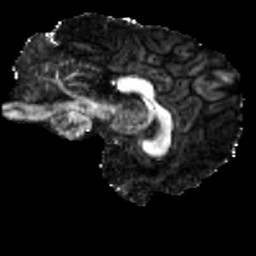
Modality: FA
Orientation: sagittal
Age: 27
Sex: female
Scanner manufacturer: siemens
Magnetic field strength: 3 T
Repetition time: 3.5 s
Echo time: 0.086 s